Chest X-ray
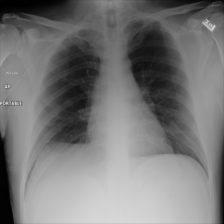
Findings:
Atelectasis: negative
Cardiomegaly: negative
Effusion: negative
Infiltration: negative
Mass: negative
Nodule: negative
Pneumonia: negative
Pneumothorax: negative
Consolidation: negative
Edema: negative
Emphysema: negative
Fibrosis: negative
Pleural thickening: negative
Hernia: negative